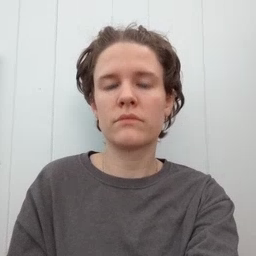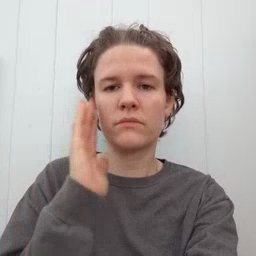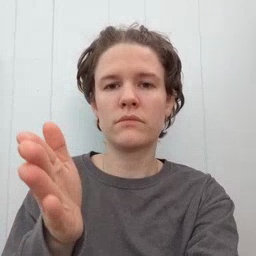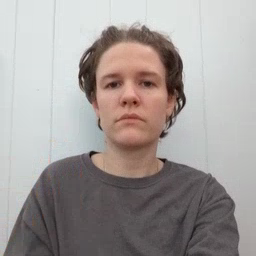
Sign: will